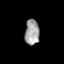
Tissue: prostate
Cell type: T cells
Senescence score: 0.3286
Nuclear area (px): 361
Mean DAPI intensity: 161.421